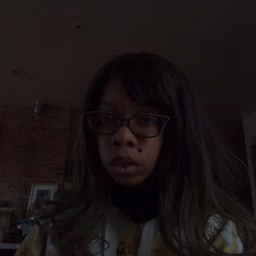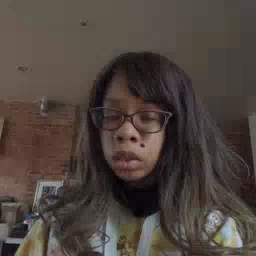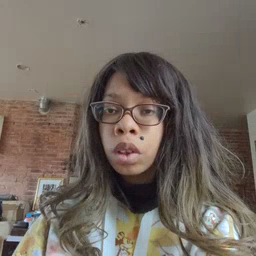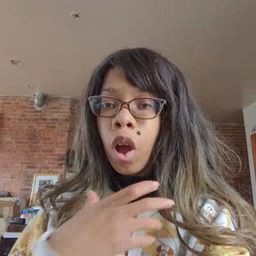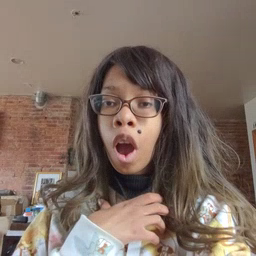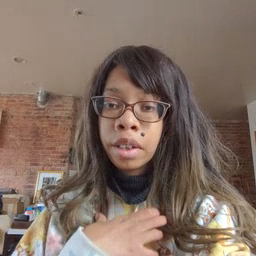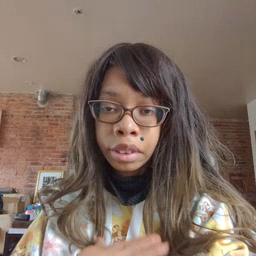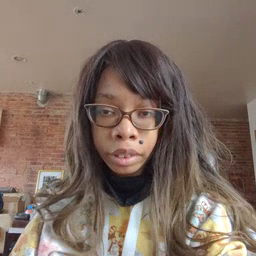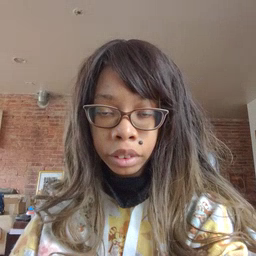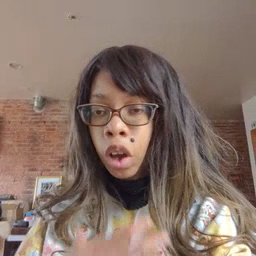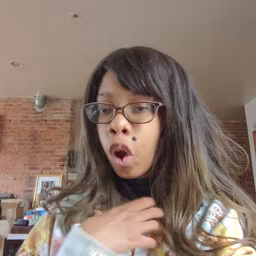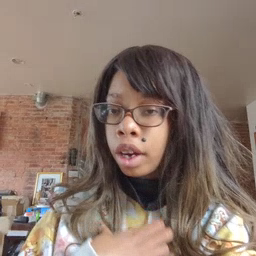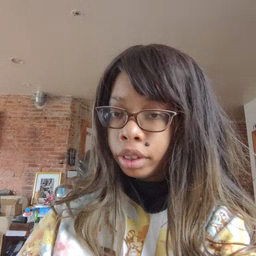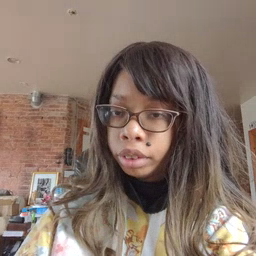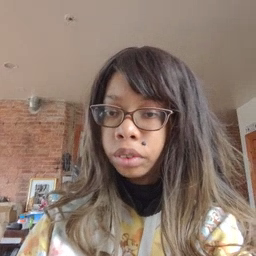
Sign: hungry